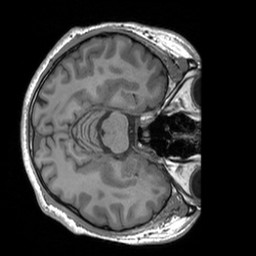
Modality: T1w
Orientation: axial
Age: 27
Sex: male
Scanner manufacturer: siemens
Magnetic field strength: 3 T
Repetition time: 1.9 s
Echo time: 0.00252 s